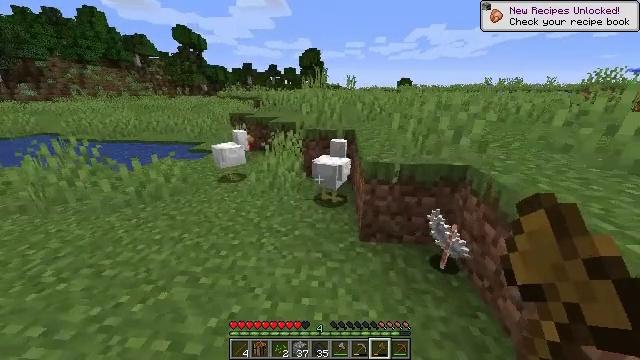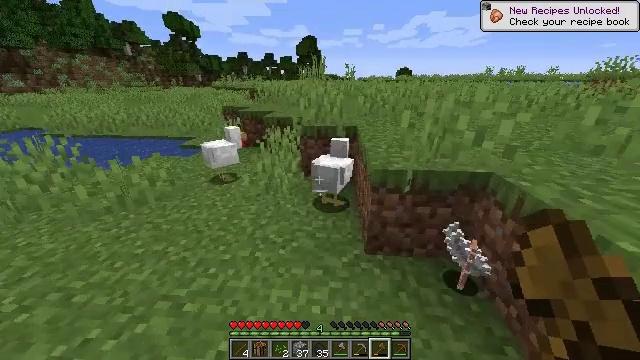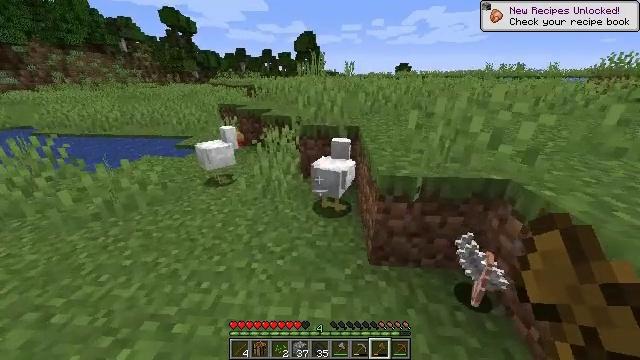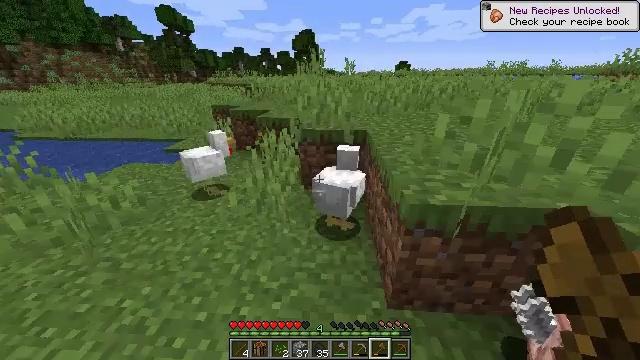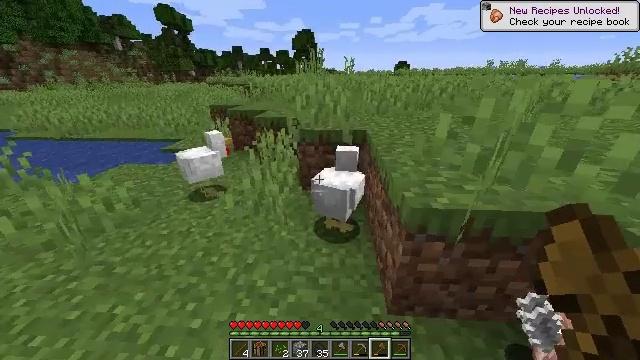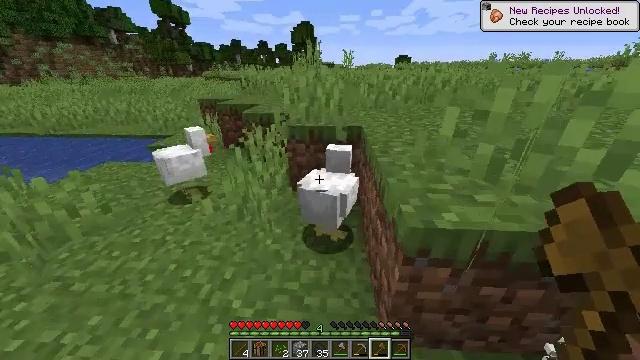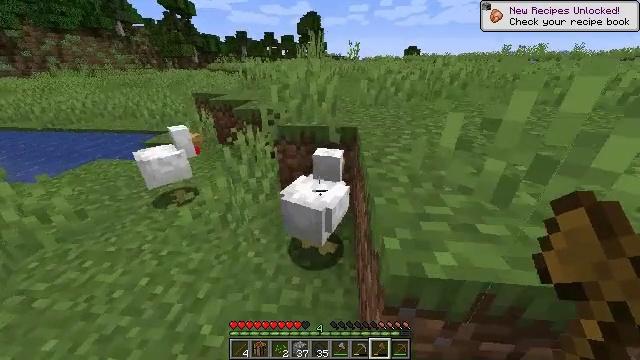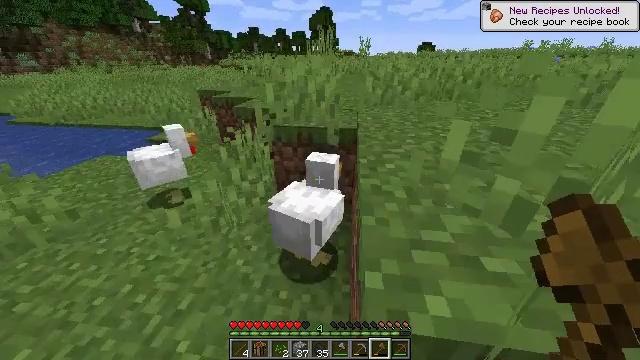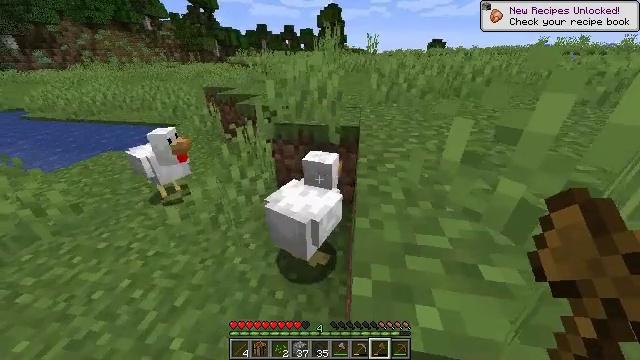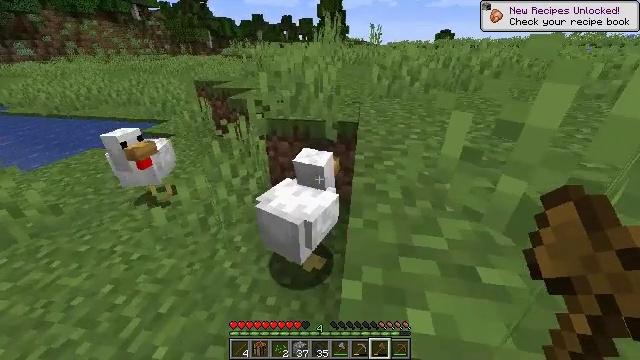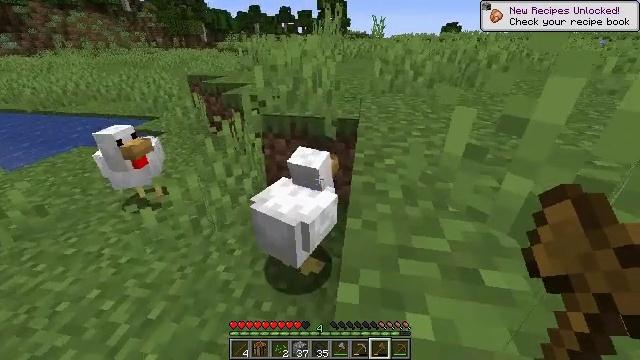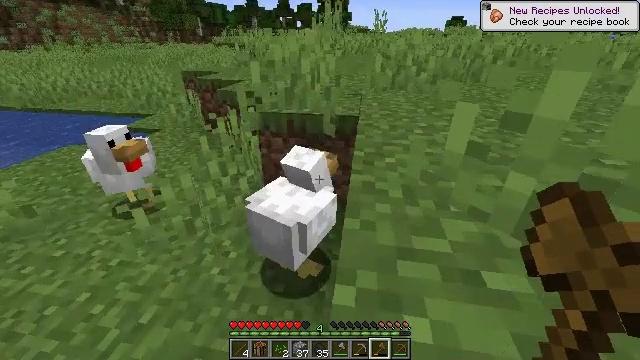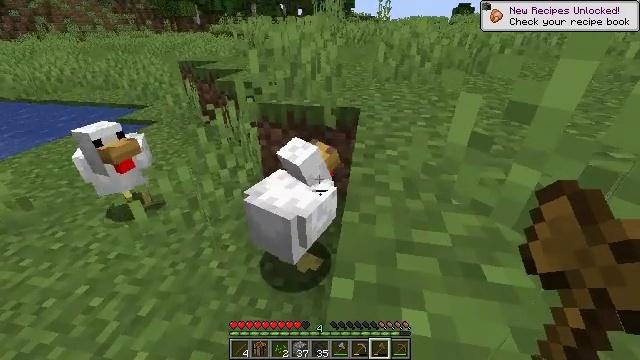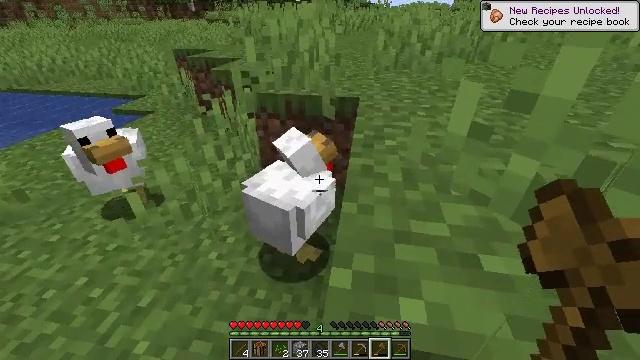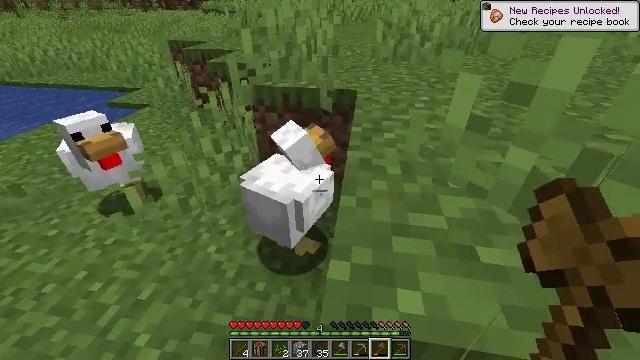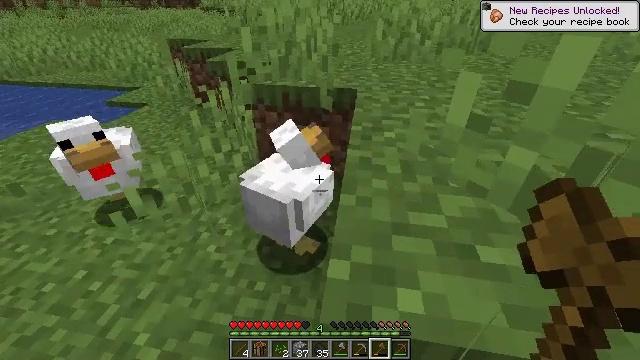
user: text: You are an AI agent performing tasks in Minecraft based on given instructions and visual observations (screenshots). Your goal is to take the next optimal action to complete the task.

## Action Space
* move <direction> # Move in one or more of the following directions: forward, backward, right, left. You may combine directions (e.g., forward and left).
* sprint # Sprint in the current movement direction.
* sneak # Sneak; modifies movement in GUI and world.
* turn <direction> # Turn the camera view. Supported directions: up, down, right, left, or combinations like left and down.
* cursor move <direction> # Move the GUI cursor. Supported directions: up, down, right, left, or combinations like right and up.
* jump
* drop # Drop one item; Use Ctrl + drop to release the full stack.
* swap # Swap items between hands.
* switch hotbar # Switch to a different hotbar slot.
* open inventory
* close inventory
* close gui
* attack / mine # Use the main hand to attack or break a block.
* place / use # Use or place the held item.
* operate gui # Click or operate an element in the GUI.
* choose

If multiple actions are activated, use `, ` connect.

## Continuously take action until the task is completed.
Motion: motion action
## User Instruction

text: Kill the chicken.
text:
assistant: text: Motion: move forward, turn down
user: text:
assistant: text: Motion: move forward
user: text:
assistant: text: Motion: move forward
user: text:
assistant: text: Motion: move forward and move right
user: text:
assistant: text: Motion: move forward and move right, turn down
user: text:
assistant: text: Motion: move forward and move right, turn left and down
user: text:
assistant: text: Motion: move forward, turn left
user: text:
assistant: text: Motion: turn left
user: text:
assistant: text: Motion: no_op
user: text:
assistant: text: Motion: no_op
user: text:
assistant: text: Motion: no_op
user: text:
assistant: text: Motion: turn down
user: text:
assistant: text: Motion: turn down
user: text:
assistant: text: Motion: turn down
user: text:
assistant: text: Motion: no_op
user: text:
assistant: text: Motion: no_op
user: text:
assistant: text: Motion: turn left
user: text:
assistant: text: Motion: turn left and down, attack / mine
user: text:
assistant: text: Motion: attack / mine
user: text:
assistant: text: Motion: attack / mine
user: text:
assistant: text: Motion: no_op
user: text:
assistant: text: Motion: no_op
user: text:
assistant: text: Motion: no_op
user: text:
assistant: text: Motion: move forward and move left
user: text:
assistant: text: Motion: move forward and move left
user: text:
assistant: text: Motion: move forward and move left
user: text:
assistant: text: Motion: move forward and move left, turn right
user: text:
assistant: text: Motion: turn right
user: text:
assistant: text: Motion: turn right
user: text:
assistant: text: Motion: no_op